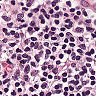
Metastatic tissue present: no